An envelope spectrum derived from a bearing vibration measurement is shown; the reference markers locate BPFO, BPFI, BSF and FTF for this bearing geometry and shaft speed. Based on the visible evidence, which condition applies: normal, inner_race, outer_race, ball?
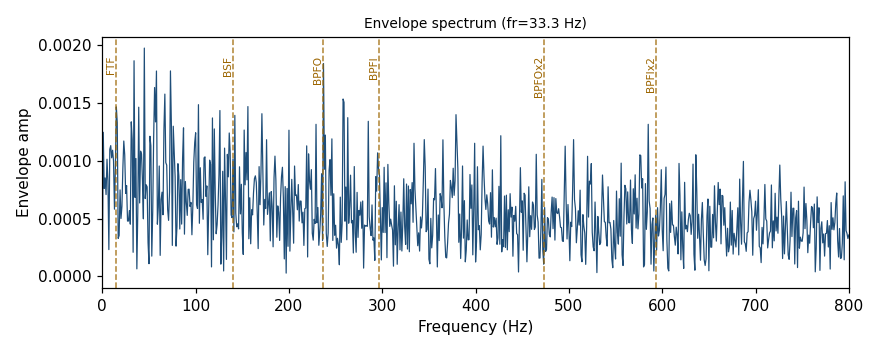
Answer: normal